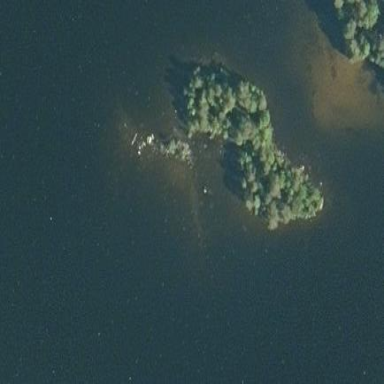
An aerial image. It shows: Islet.